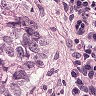
Metastatic tissue present: yes